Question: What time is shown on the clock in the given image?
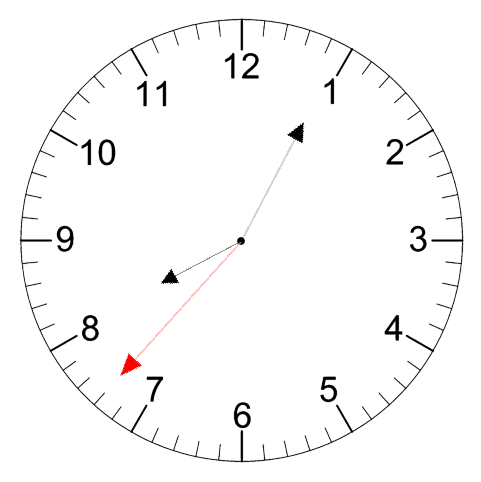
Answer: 08:04:37